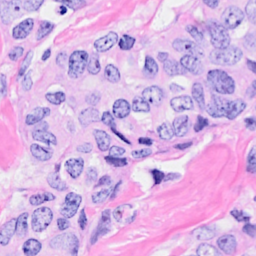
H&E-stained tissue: Breast